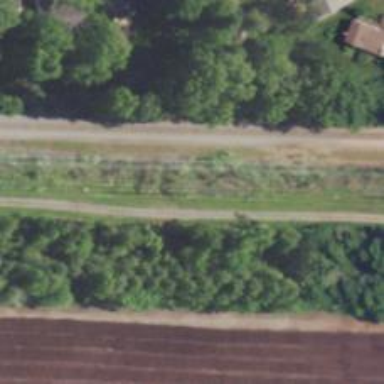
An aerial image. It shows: Power pole.